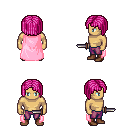
a pixel art fantasy rpg character, male body template, human, tanned skin, pink cape, magenta pants, pink pageboy hairstyle, brown shoes, dagger, four views (front, back, left, right), 2x2 character sprite sheet, small pixel art, hard edges, no anti-aliasing